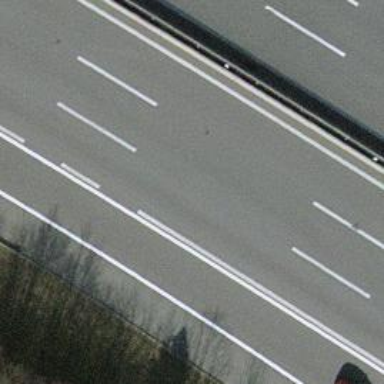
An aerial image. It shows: Motorway junction.